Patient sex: F
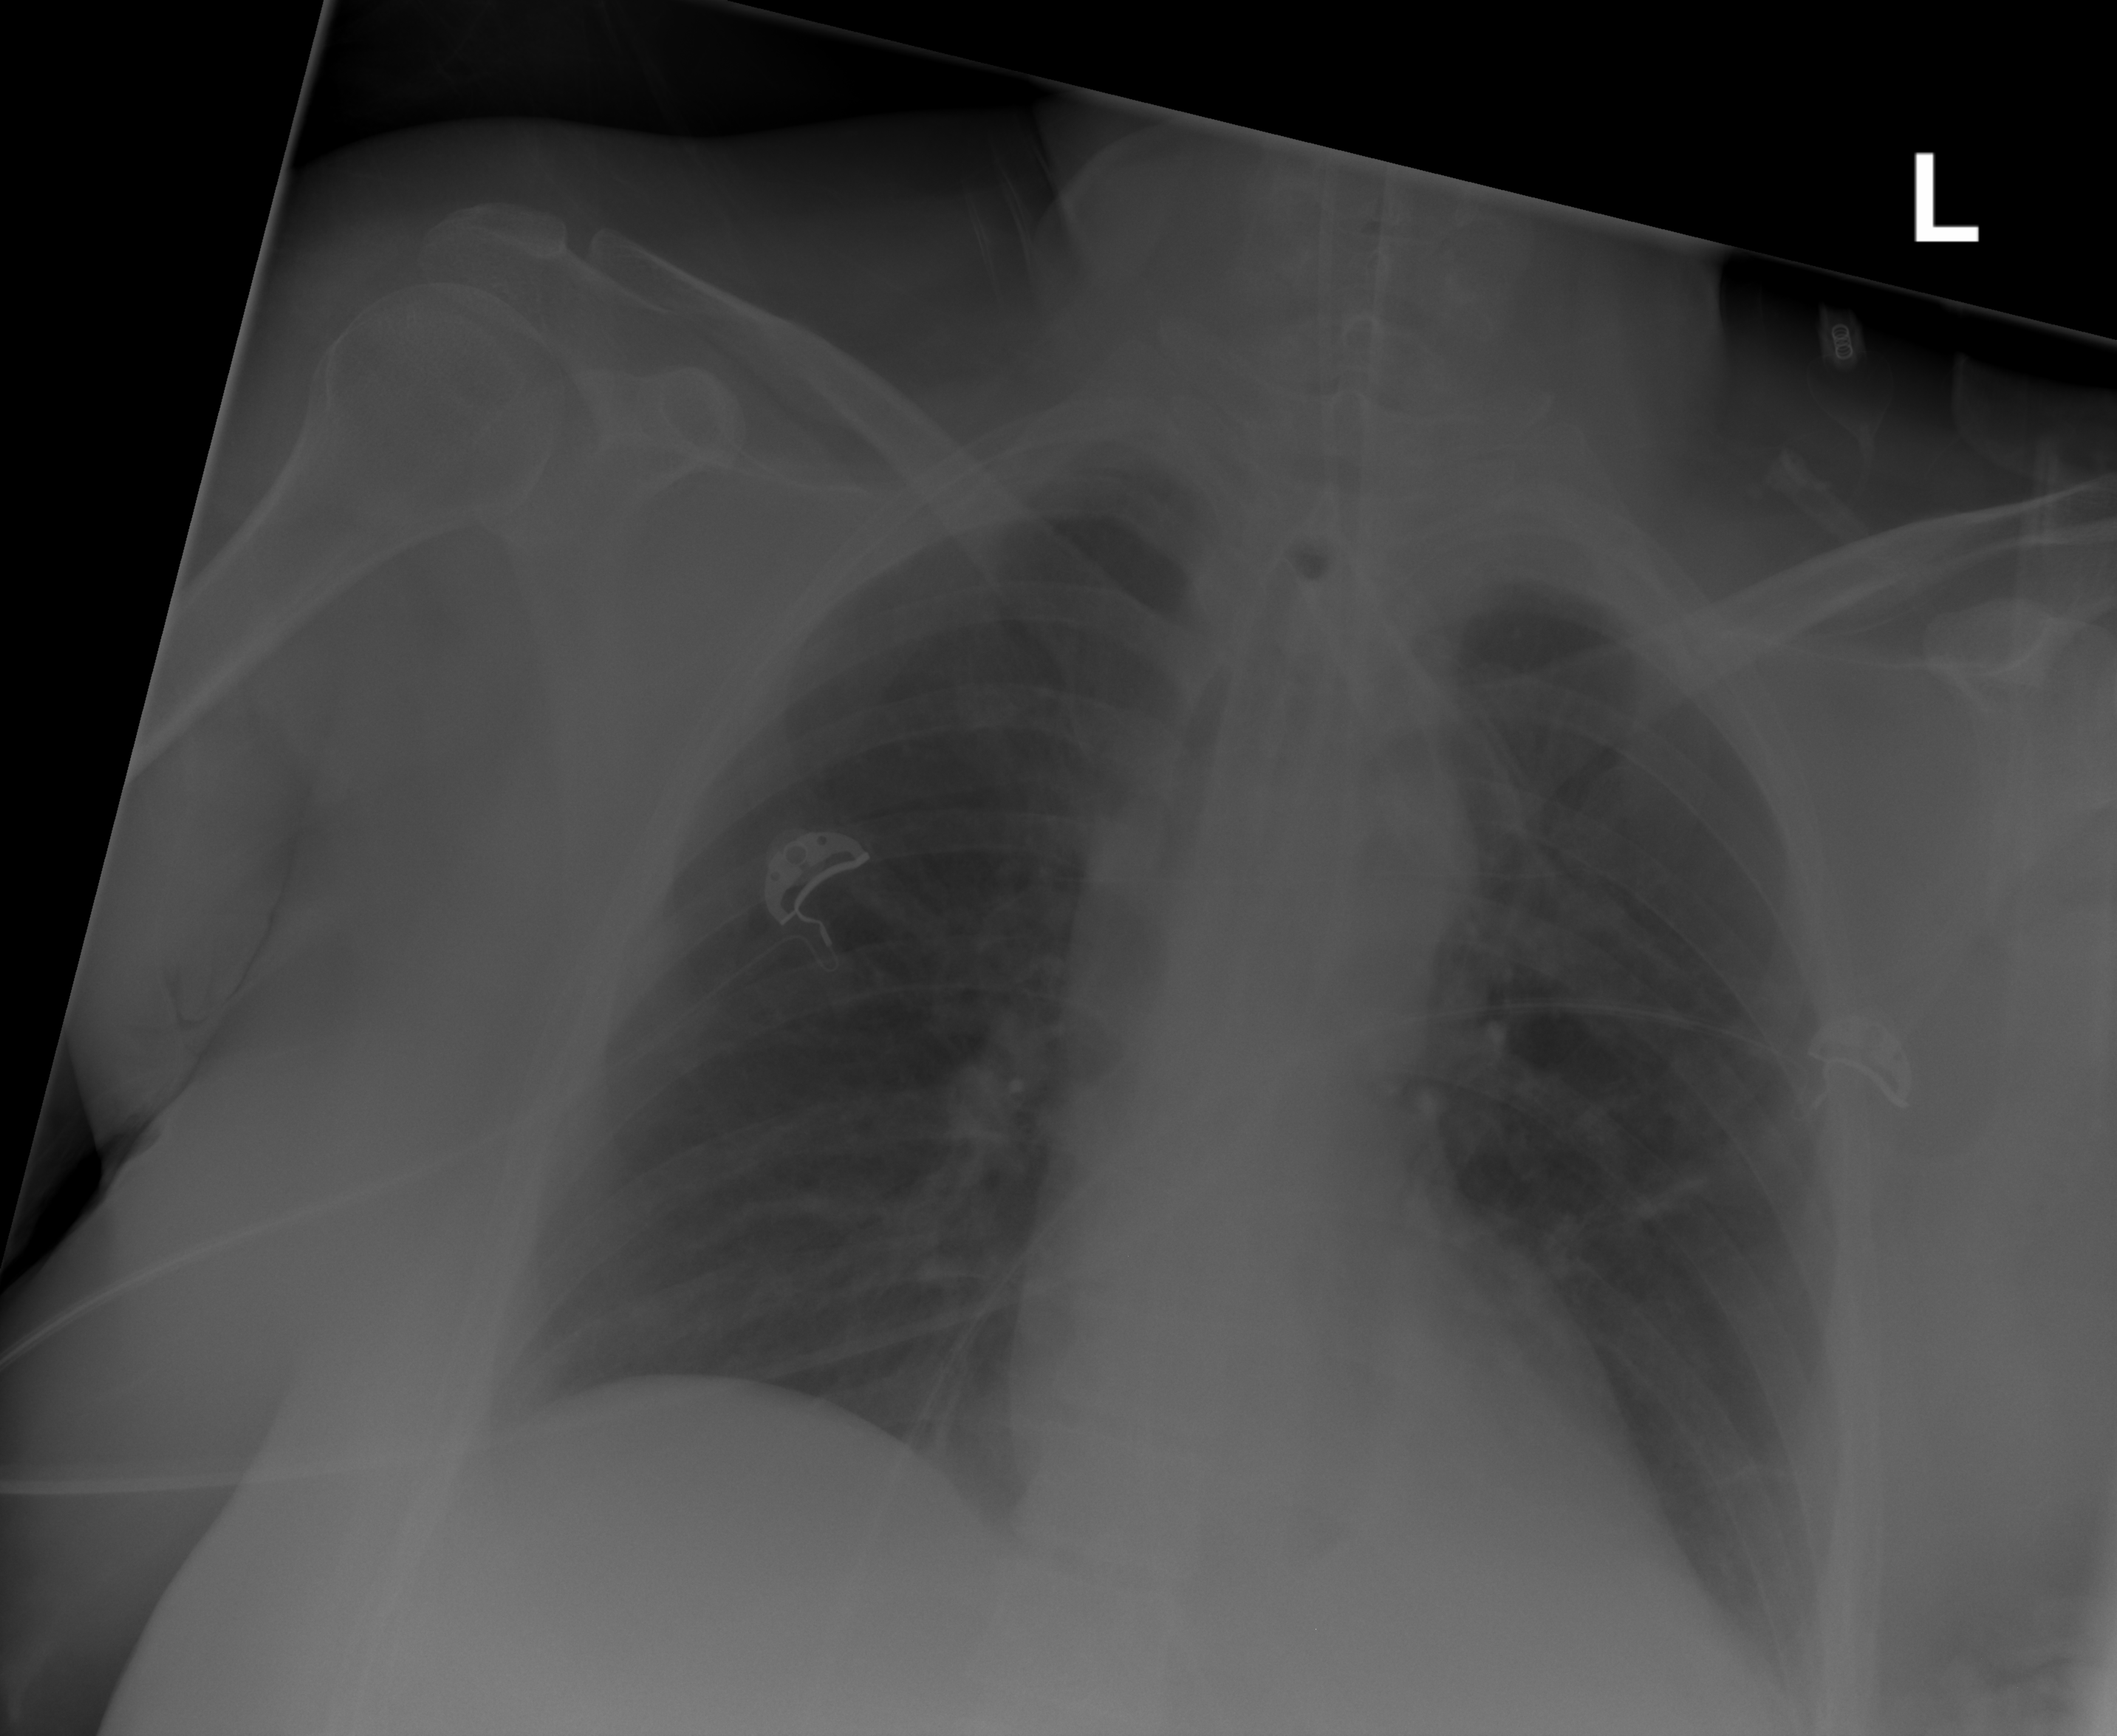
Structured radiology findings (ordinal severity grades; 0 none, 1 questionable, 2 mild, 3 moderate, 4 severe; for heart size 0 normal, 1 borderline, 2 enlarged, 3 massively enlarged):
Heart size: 1
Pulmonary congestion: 0
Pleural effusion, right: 1
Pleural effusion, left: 2
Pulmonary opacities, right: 0
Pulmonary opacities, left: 0
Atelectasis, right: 0
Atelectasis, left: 2